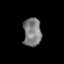
Tissue: prostate
Cell type: T cells
Senescence score: 0.3588
Nuclear area (px): 502
Mean DAPI intensity: 126.255